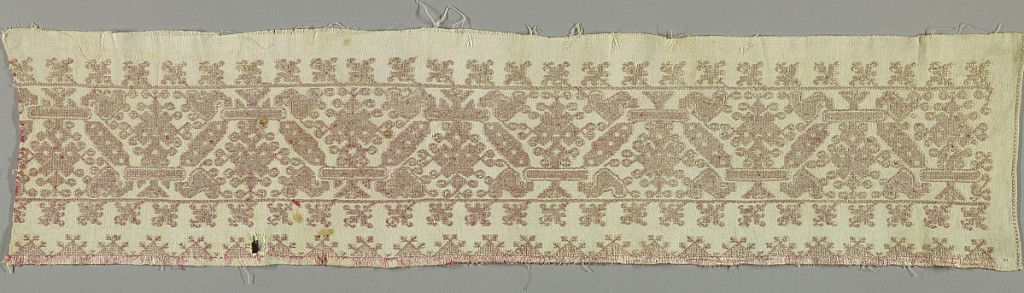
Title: Band
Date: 17th century
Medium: silk on linen Technique: cross-stitch and double-running stitch embroidered on plain weave
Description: Band of natural linen (possibly once a border) embroidered in pink silk; continuous geometric floral vine with a guard strip on each side composed of isolated geometric blossoms.